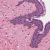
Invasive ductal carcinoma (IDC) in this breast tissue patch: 0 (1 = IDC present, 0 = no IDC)